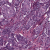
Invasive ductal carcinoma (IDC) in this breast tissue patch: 1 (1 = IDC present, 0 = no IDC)